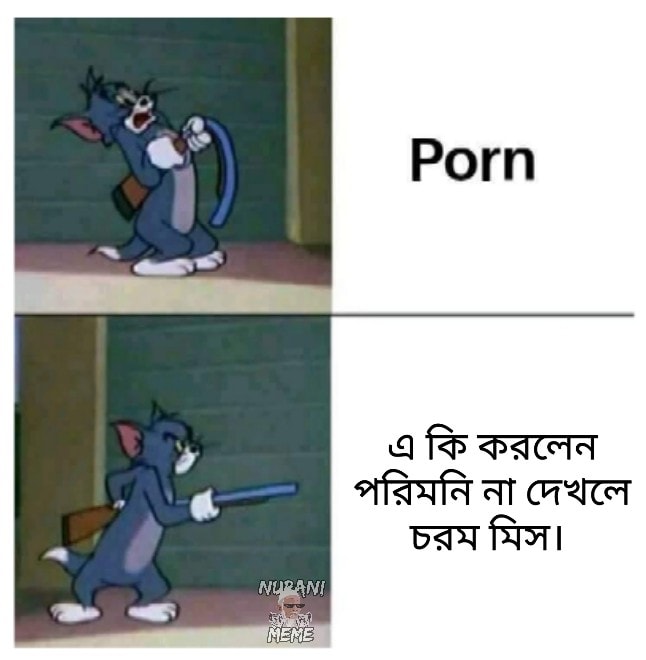
Caption: Porn    এ কি করলেন পরিমনি না দেখলে চরম মিস ।
Label: hate